Breast ultrasound image
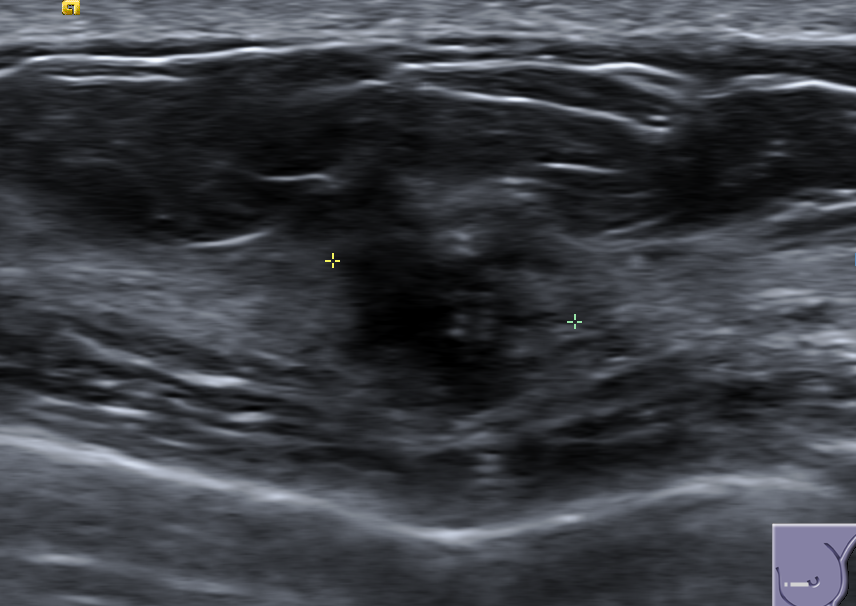
Diagnosis: malignant